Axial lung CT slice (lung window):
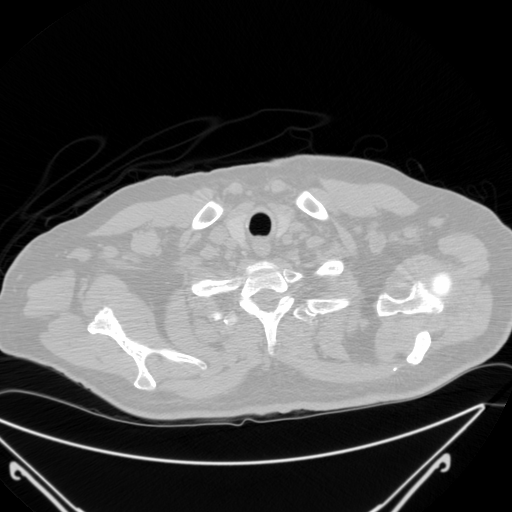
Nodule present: no